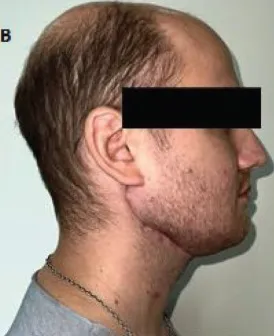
Second post-operative month. Show the correct lateral and anterior projection of the reconstructed mandible. The patient has on-going masticatory function rehabilitation exercises.
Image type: medical_photograph (skin_photograph)